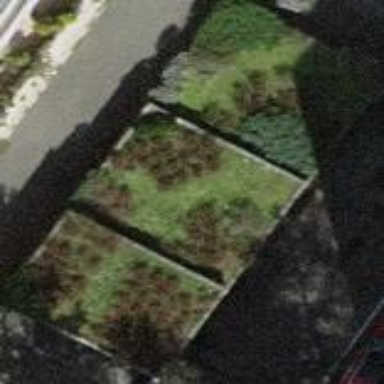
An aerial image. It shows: View of roof of building.